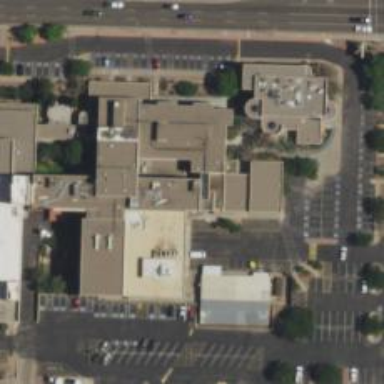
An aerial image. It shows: Healthcare clinic.